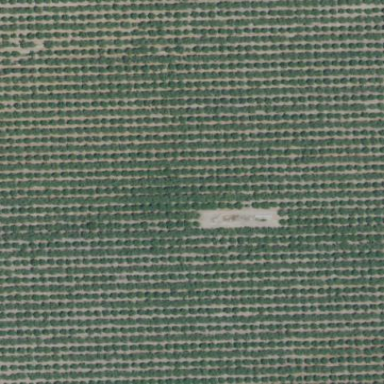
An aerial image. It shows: Vineyard with grape crops.